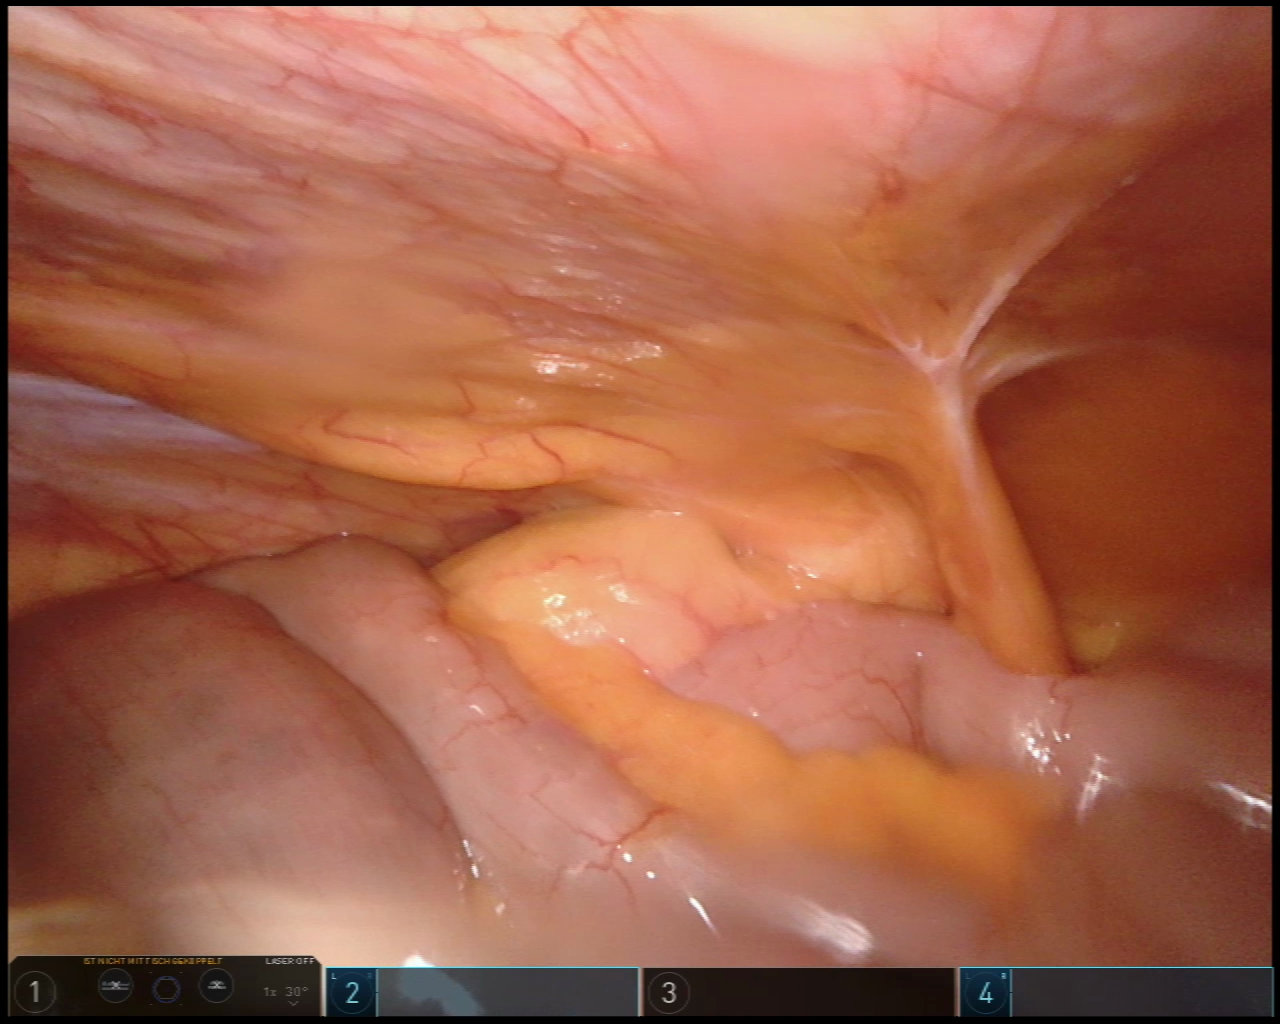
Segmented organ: small_intestine
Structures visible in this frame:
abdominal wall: yes
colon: no
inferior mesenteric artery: no
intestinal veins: no
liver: no
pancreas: no
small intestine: yes
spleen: no
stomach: no
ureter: no
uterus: no
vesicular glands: no